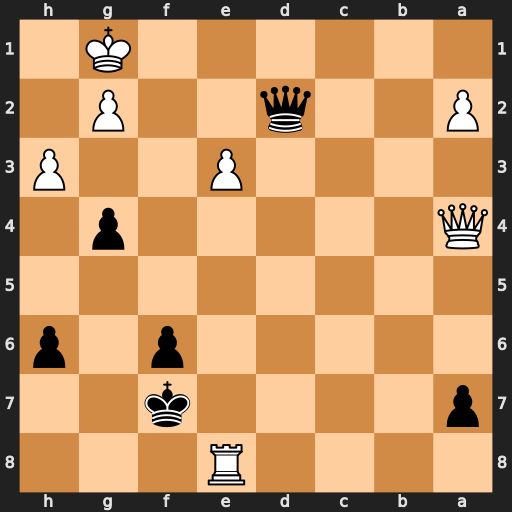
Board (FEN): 4R3/p4k2/5p1p/8/Q5p1/4P2P/P2q2P1/6K1
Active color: b
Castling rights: -
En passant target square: -
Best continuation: Qe1+ Kh2 g3#